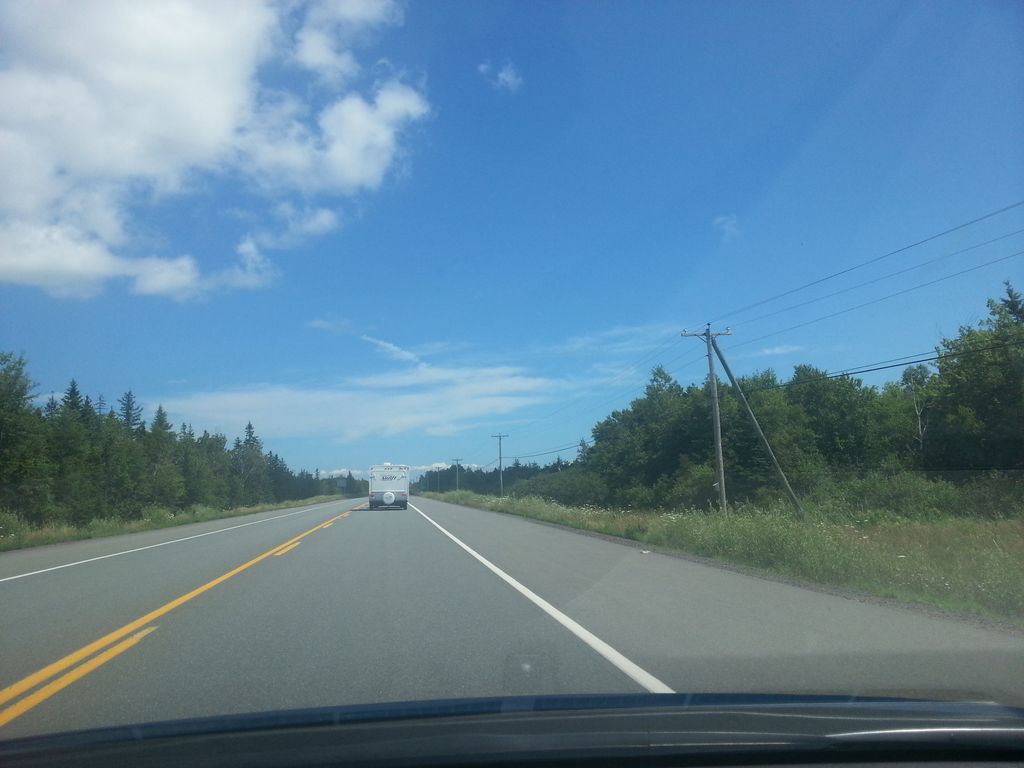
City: charlottetown